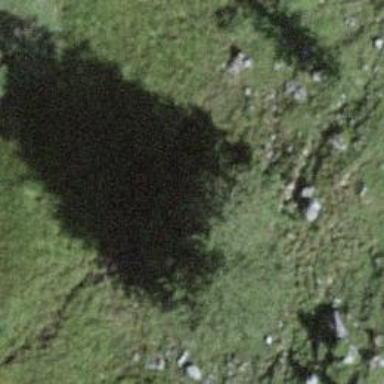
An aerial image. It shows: Evergreen tree with needle-leaved leaves.